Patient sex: M
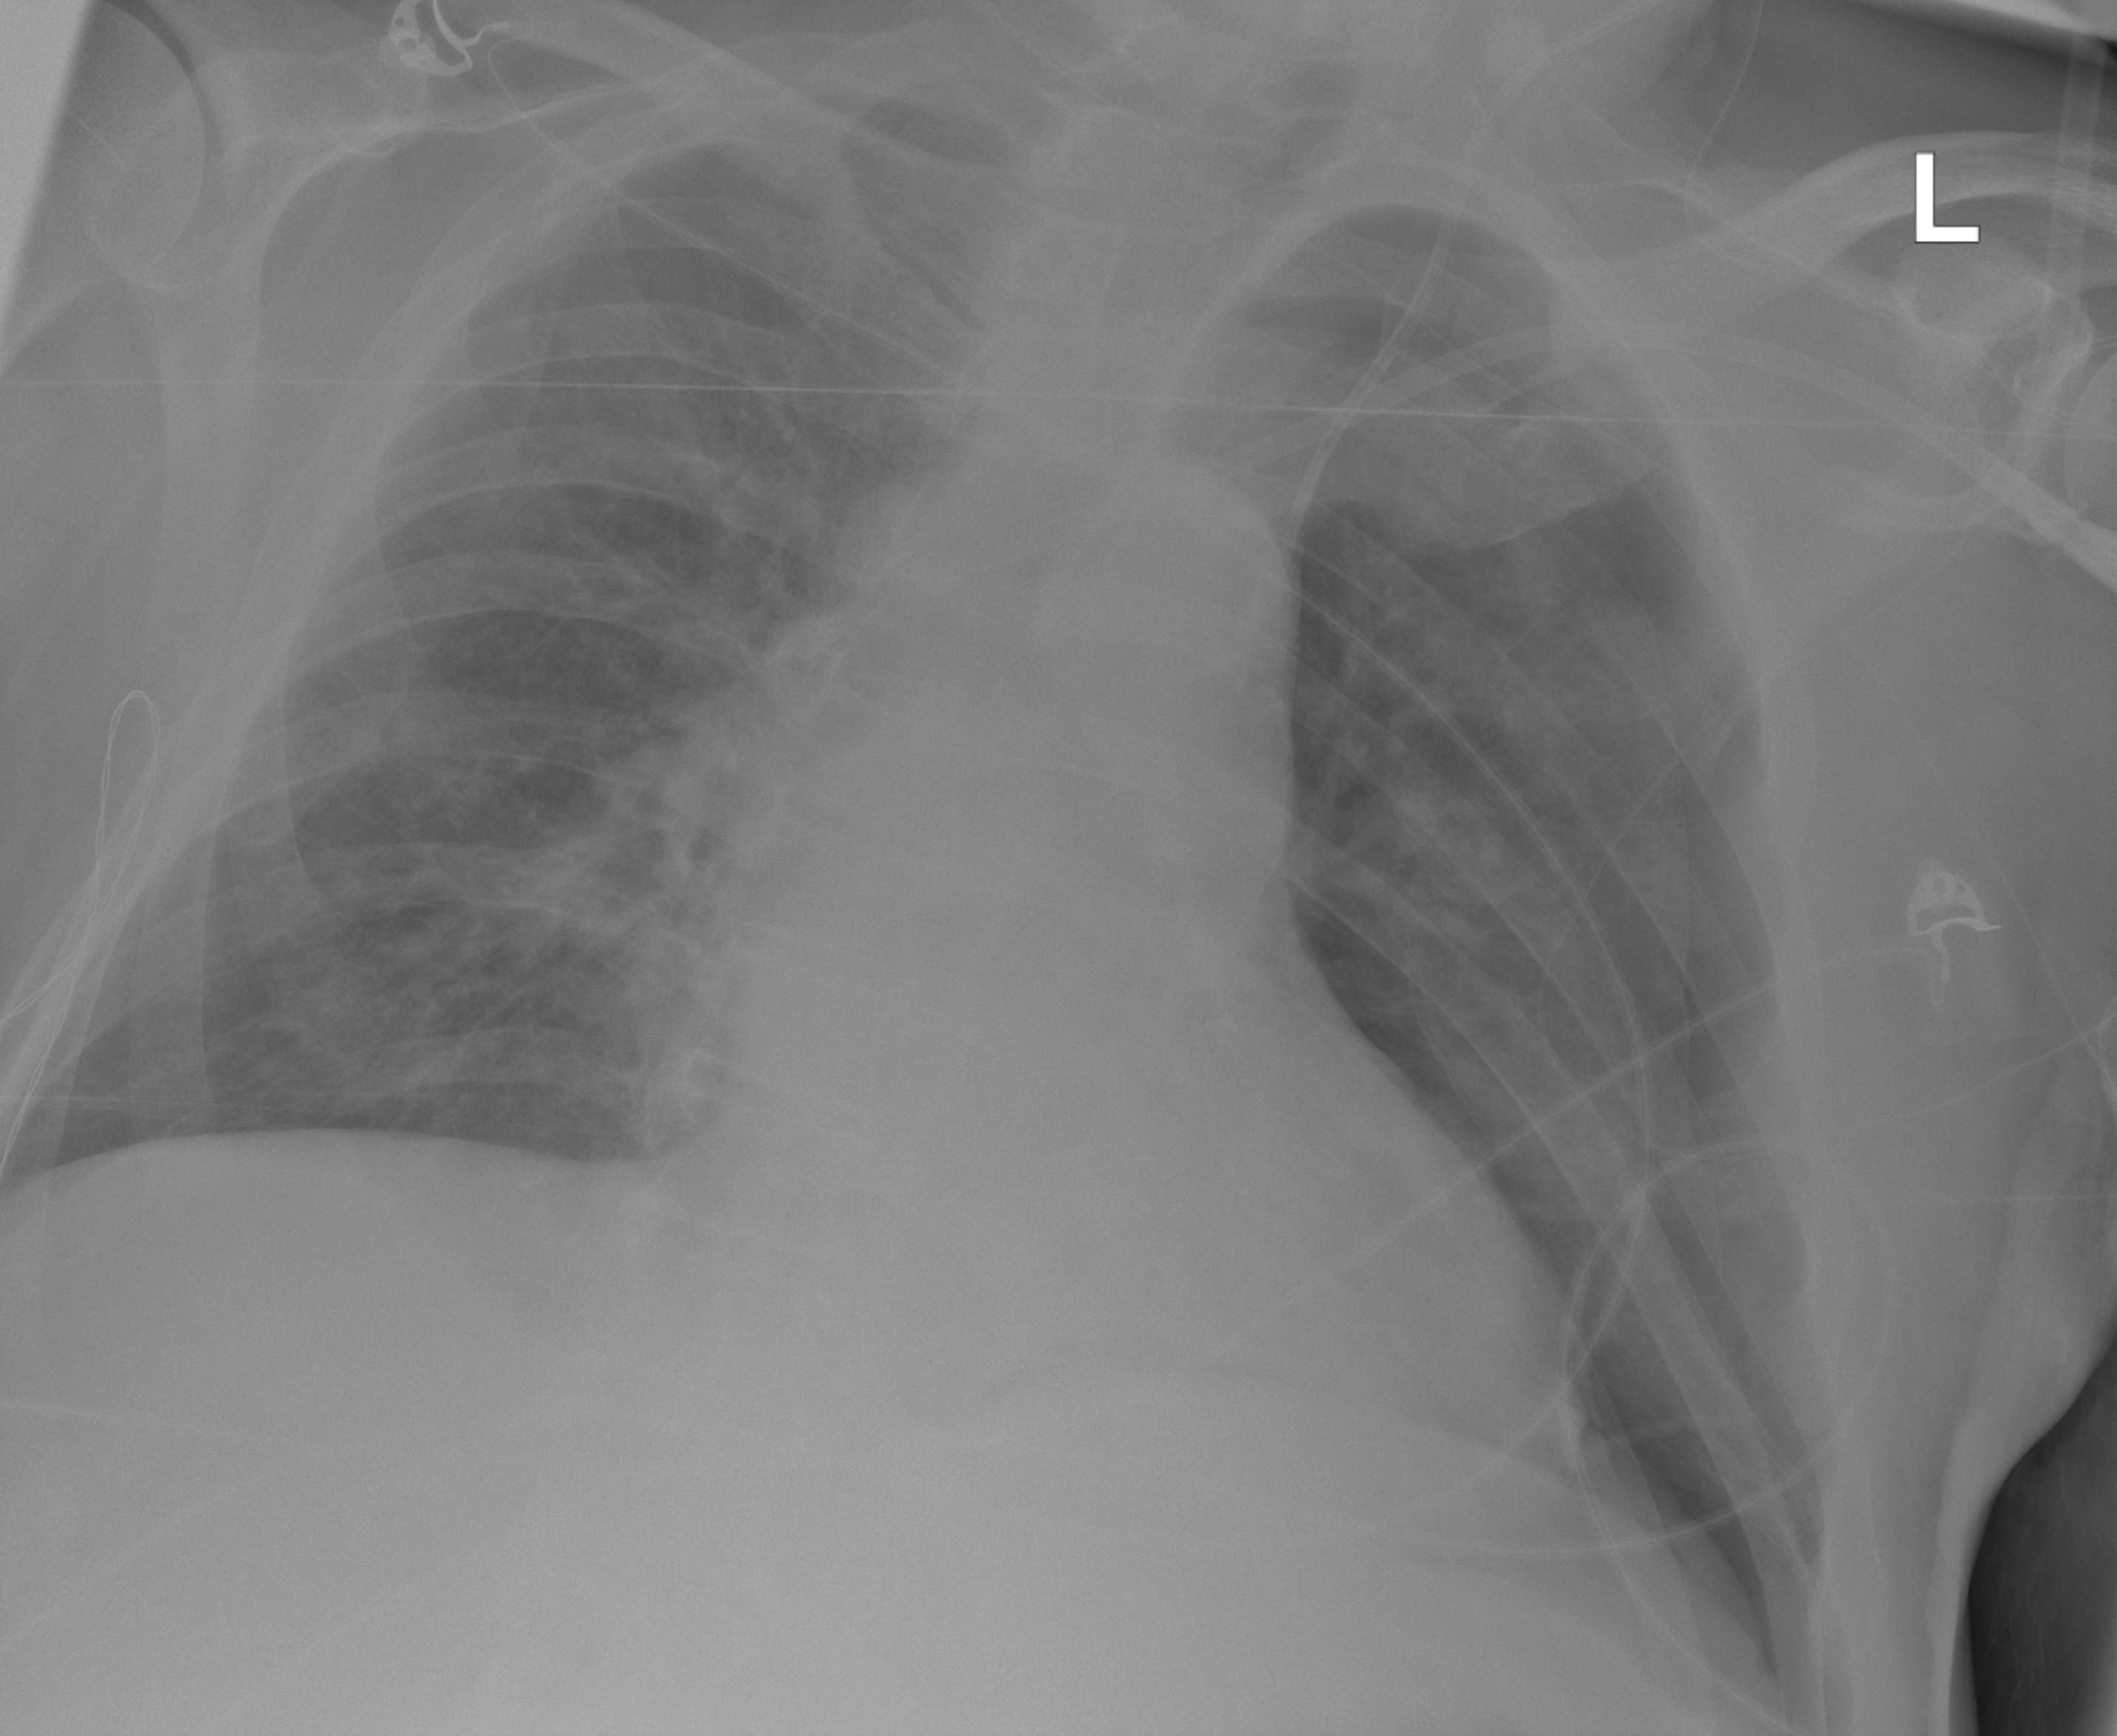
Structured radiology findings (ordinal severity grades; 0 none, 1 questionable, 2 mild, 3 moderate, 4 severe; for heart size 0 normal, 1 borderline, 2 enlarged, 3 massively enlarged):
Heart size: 2
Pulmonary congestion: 0
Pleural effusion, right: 0
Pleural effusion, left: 0
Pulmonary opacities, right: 0
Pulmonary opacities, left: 0
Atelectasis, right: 0
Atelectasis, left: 2